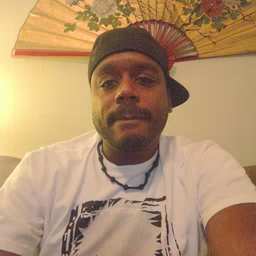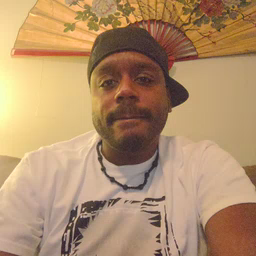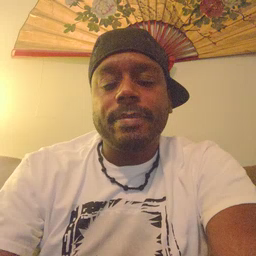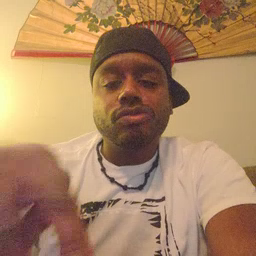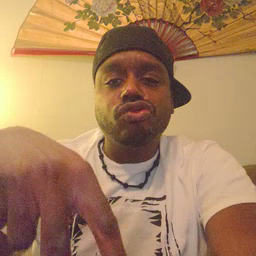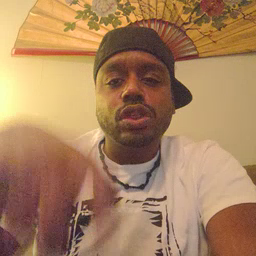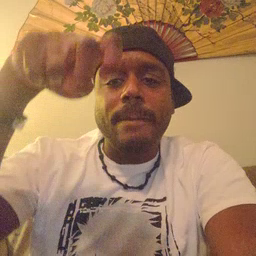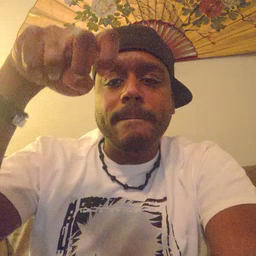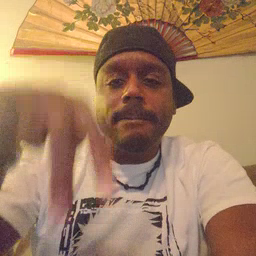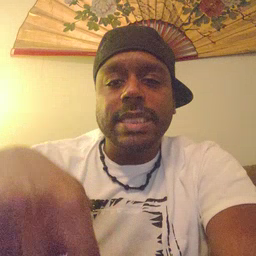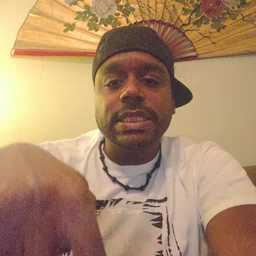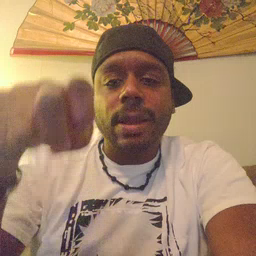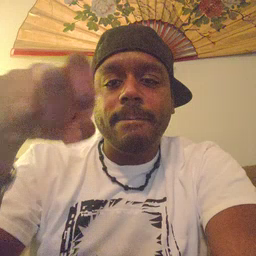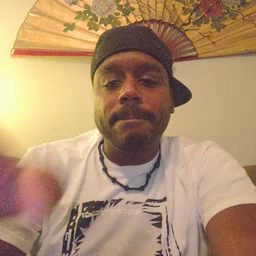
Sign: jump